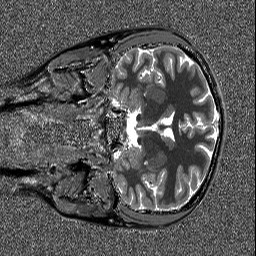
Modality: T1map
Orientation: coronal
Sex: female